Field crop: maize
Growth stage: 2
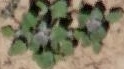
Species: chenopodium